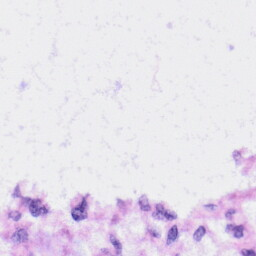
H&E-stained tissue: Liver